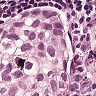
Metastatic tissue present: yes